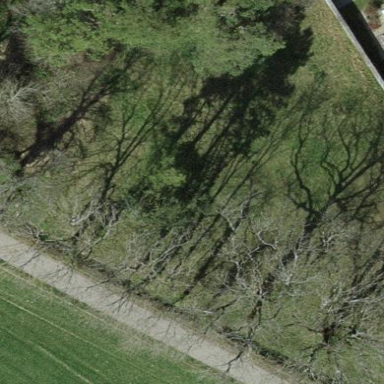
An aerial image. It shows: Serene woodland landscape.